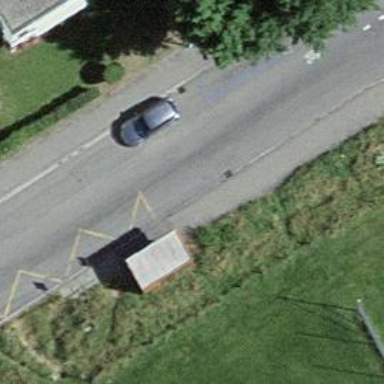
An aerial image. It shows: Bus stop with shelter. It is platform for public transport.